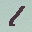
Label: 1